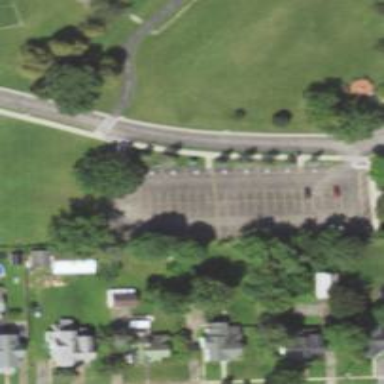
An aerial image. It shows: Parking space.